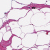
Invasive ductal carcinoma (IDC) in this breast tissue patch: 0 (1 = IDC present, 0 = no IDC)